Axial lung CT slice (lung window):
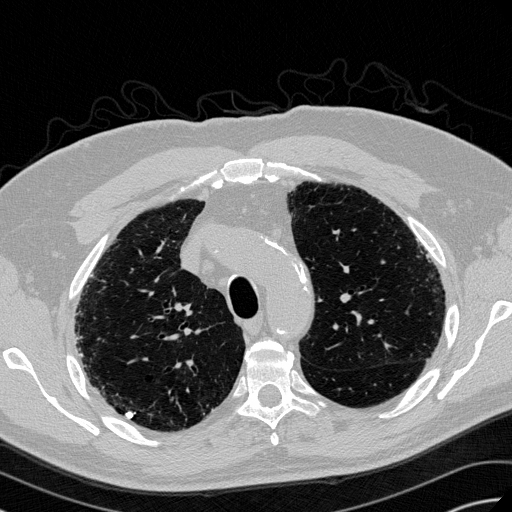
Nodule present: yes
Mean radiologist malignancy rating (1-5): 1